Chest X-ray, AP view. Patient: 34 years old, sex M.
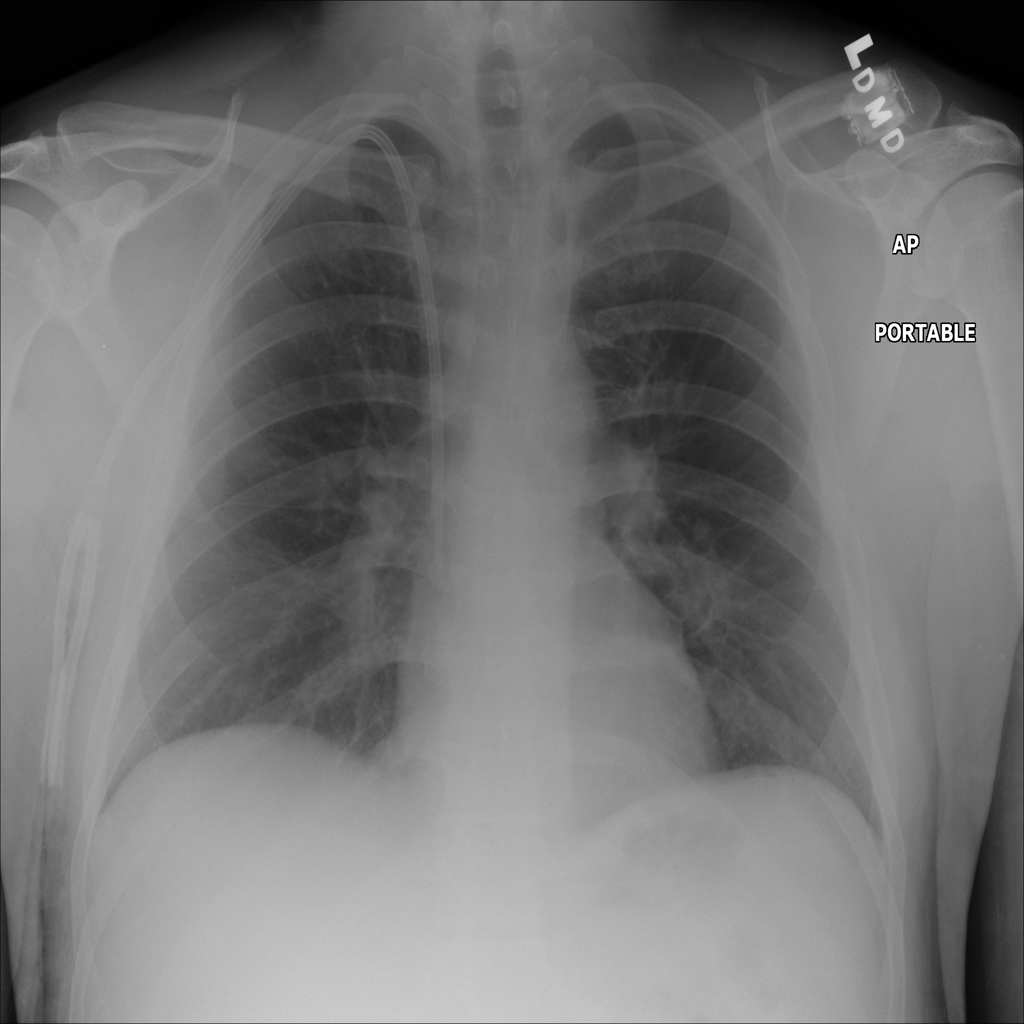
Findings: No Finding